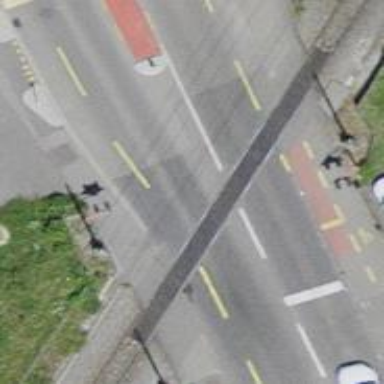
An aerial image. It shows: Level crossing with double half barrier.